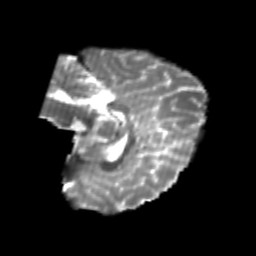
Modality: T2w
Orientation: sagittal
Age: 22
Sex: female
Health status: healthy
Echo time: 0.074 s